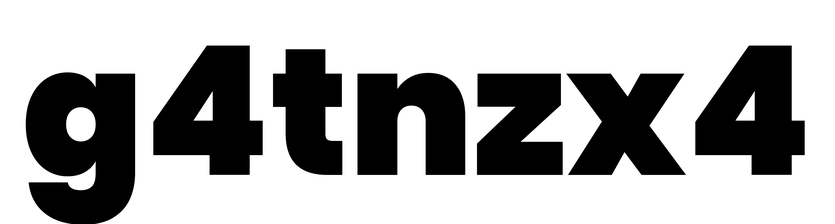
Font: Poppins-Black